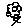
Label: flower